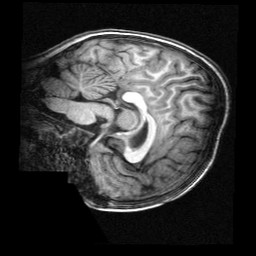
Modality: T1w
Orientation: sagittal
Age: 10
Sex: female
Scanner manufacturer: siemens
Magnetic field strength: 3 T
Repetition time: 2.3 s
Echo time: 0.00336 s